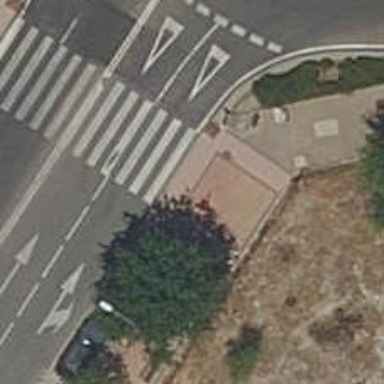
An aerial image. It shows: Bus stop with platform for public transport.